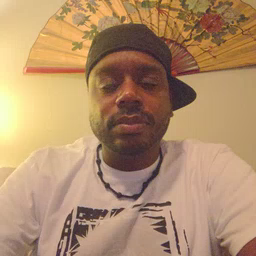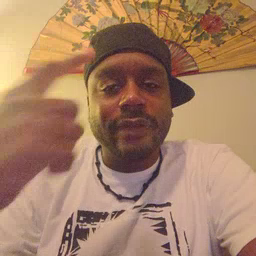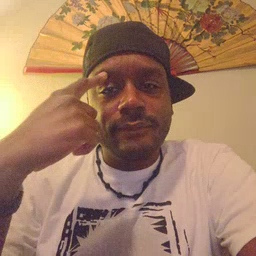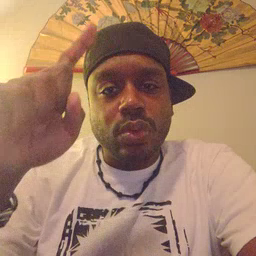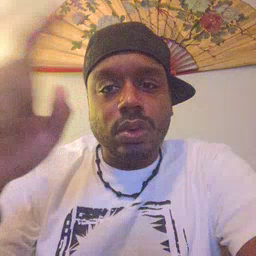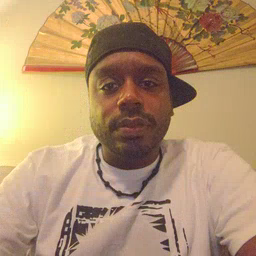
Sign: for